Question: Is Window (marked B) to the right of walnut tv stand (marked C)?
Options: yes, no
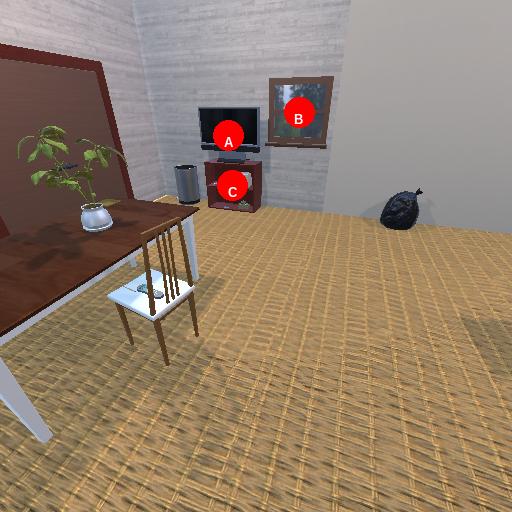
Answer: yes